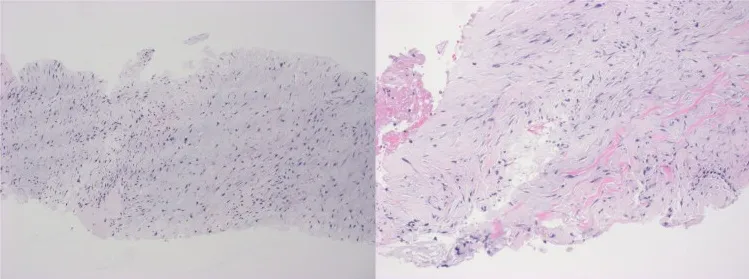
Histological examination showed haphazardly arranged spindle to stellate cells arranged in a myxoid matrix with mucin pools. FISH analysis revealed the presence of a USP6 rearrangement.
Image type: pathology (fish)